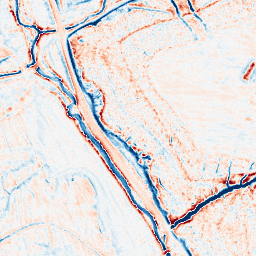
Category: edge_preserving
Decomposition family: anisotropic_diffusion
Decomposition parameters: iterations: 20
kappa: 10
gamma: 0.15
Upsampling method: cubic_catmull_rom
Upsampling parameters: scale: 4
Upsampling scale: 4